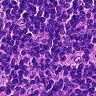
Metastatic tissue present: no